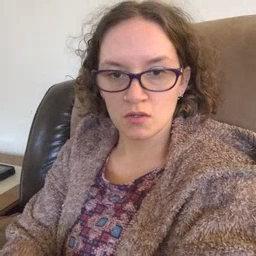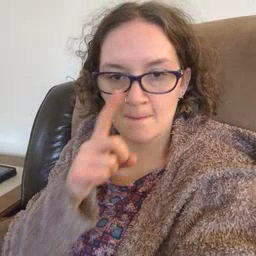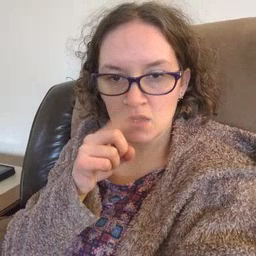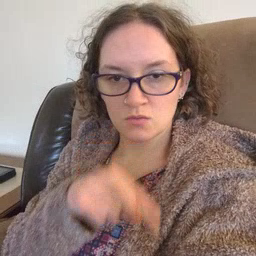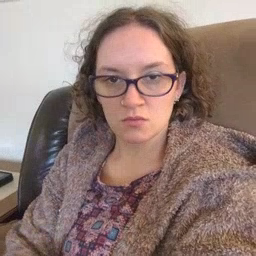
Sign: mouse